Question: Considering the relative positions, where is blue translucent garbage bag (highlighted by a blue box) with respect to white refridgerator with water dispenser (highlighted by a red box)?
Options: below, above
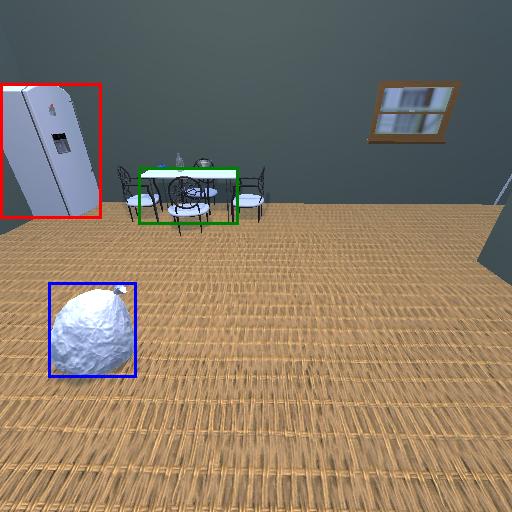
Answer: below